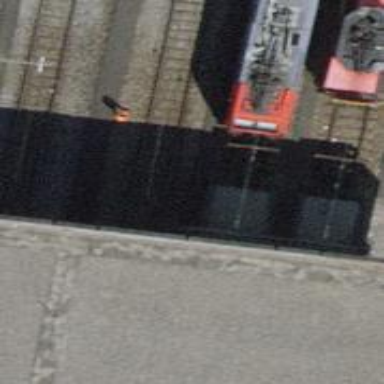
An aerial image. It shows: Railway buffer stop.